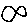
Label: fish